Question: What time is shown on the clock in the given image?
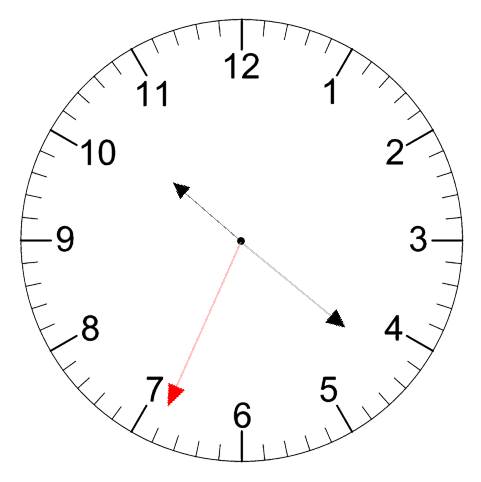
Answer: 10:21:34